Question: So what i am doing is creating a pagination in one php file.
i'm using $_GET for this:
'''
if ( $_GET["page"] === "3" ) echo 'href="#"';
else echo 'href=?page=' . $_GET["page"] + 1 . '"';
'''
This code is used for making the side arrow's work

when i am on ?page=3 the script echo's href"#" like expected, but when i am on every other page the script echos
> 1"
I have checked the script a few times and don't see any error's.
I think i am just doing something stupid, but I really don't know what.
I hope you want to help me!
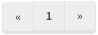
Answer: You're adding a string and an integer with "+" inside a concat with no parenthesis
change it to
'''
if ( $_GET["page"] === "3" ) echo 'href="#"'; else echo 'href="?page=' . ($_GET["page"]+ 1) . '"';
'''